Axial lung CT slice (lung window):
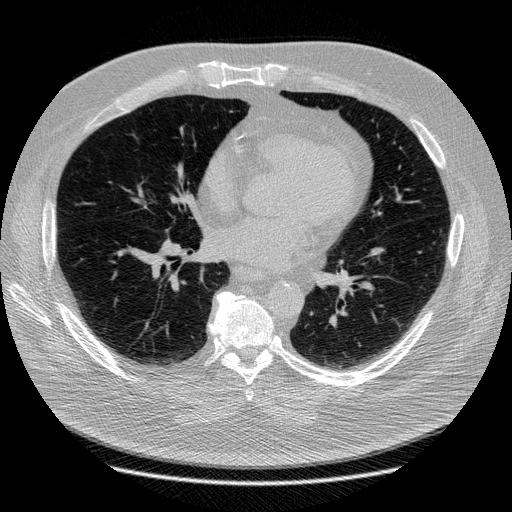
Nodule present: no